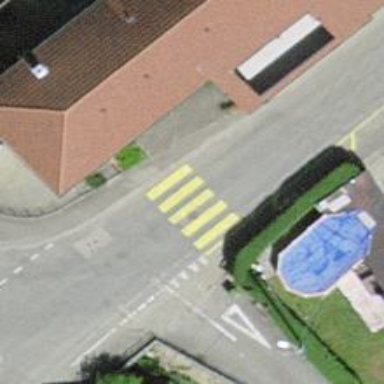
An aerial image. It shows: Uncontrolled zebra crossing on the road.